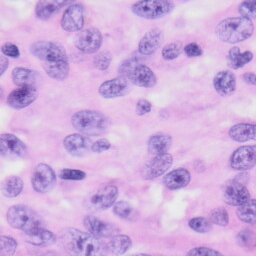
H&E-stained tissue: Skin